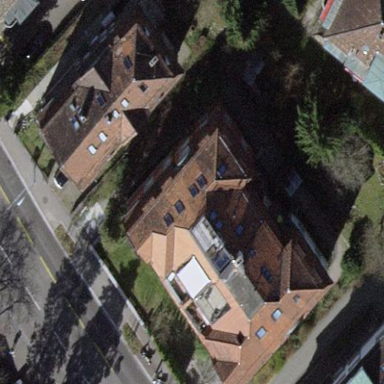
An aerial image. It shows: View of apartment building.